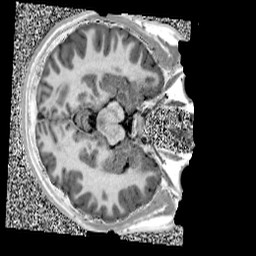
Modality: UNIT1
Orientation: axial
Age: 13
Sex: male
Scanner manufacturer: siemens
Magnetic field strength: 3 T
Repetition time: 4 s
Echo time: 0.00299 s